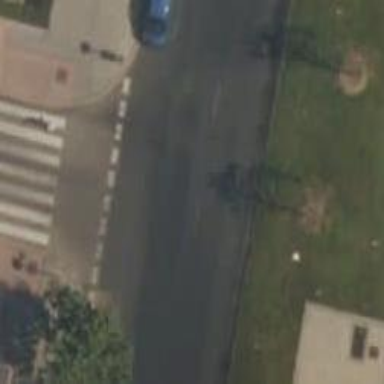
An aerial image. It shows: Uncontrolled zebra crossing on the road.